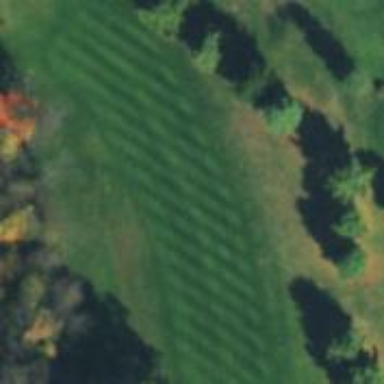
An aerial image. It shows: Golf hole.